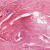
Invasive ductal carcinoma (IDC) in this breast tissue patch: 0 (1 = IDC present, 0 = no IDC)